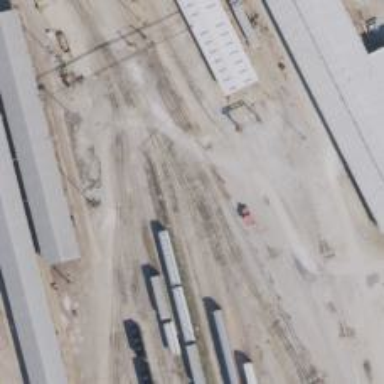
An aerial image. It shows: Railway yard.